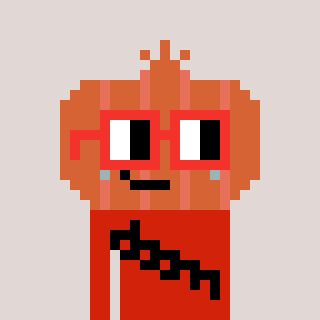
a pixel art character with square red glasses, a onion-shaped head and a red-colored body on a warm background